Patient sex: F
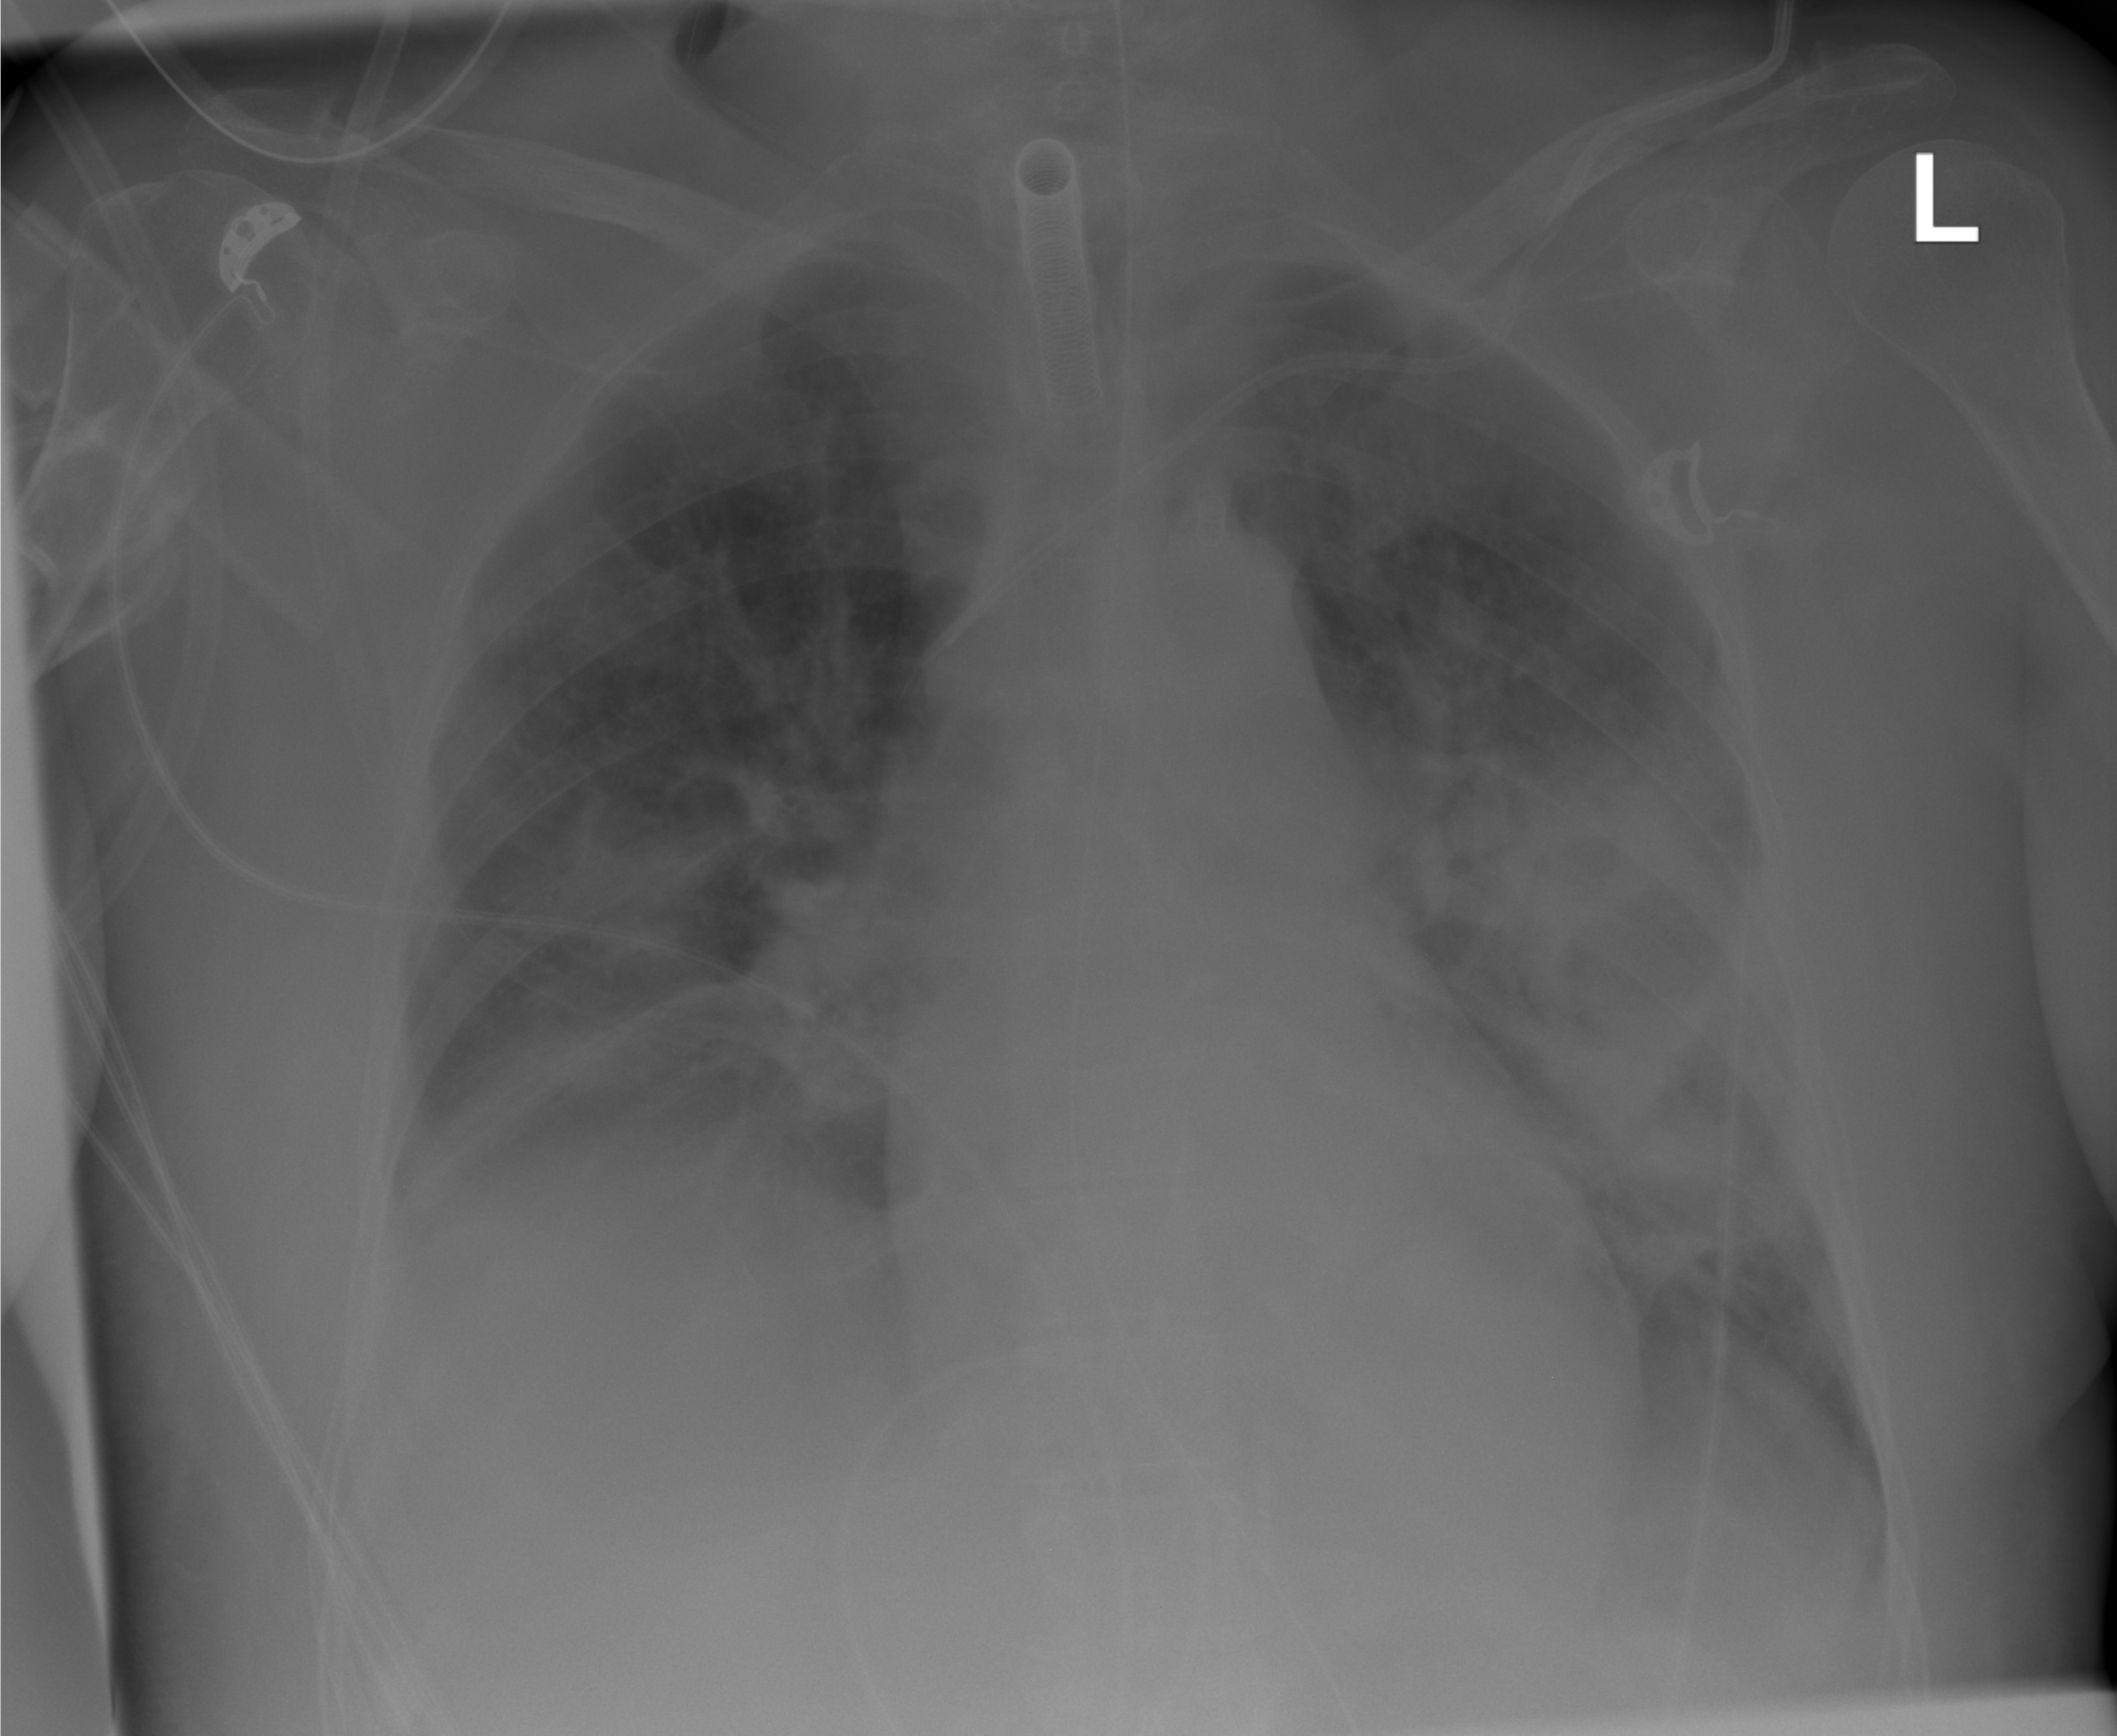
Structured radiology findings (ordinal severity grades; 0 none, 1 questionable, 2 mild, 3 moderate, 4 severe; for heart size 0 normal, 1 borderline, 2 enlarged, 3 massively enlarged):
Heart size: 0
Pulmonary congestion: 0
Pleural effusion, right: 0
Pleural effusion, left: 2
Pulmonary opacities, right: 2
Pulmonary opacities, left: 3
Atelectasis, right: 2
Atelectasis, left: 3